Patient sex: M
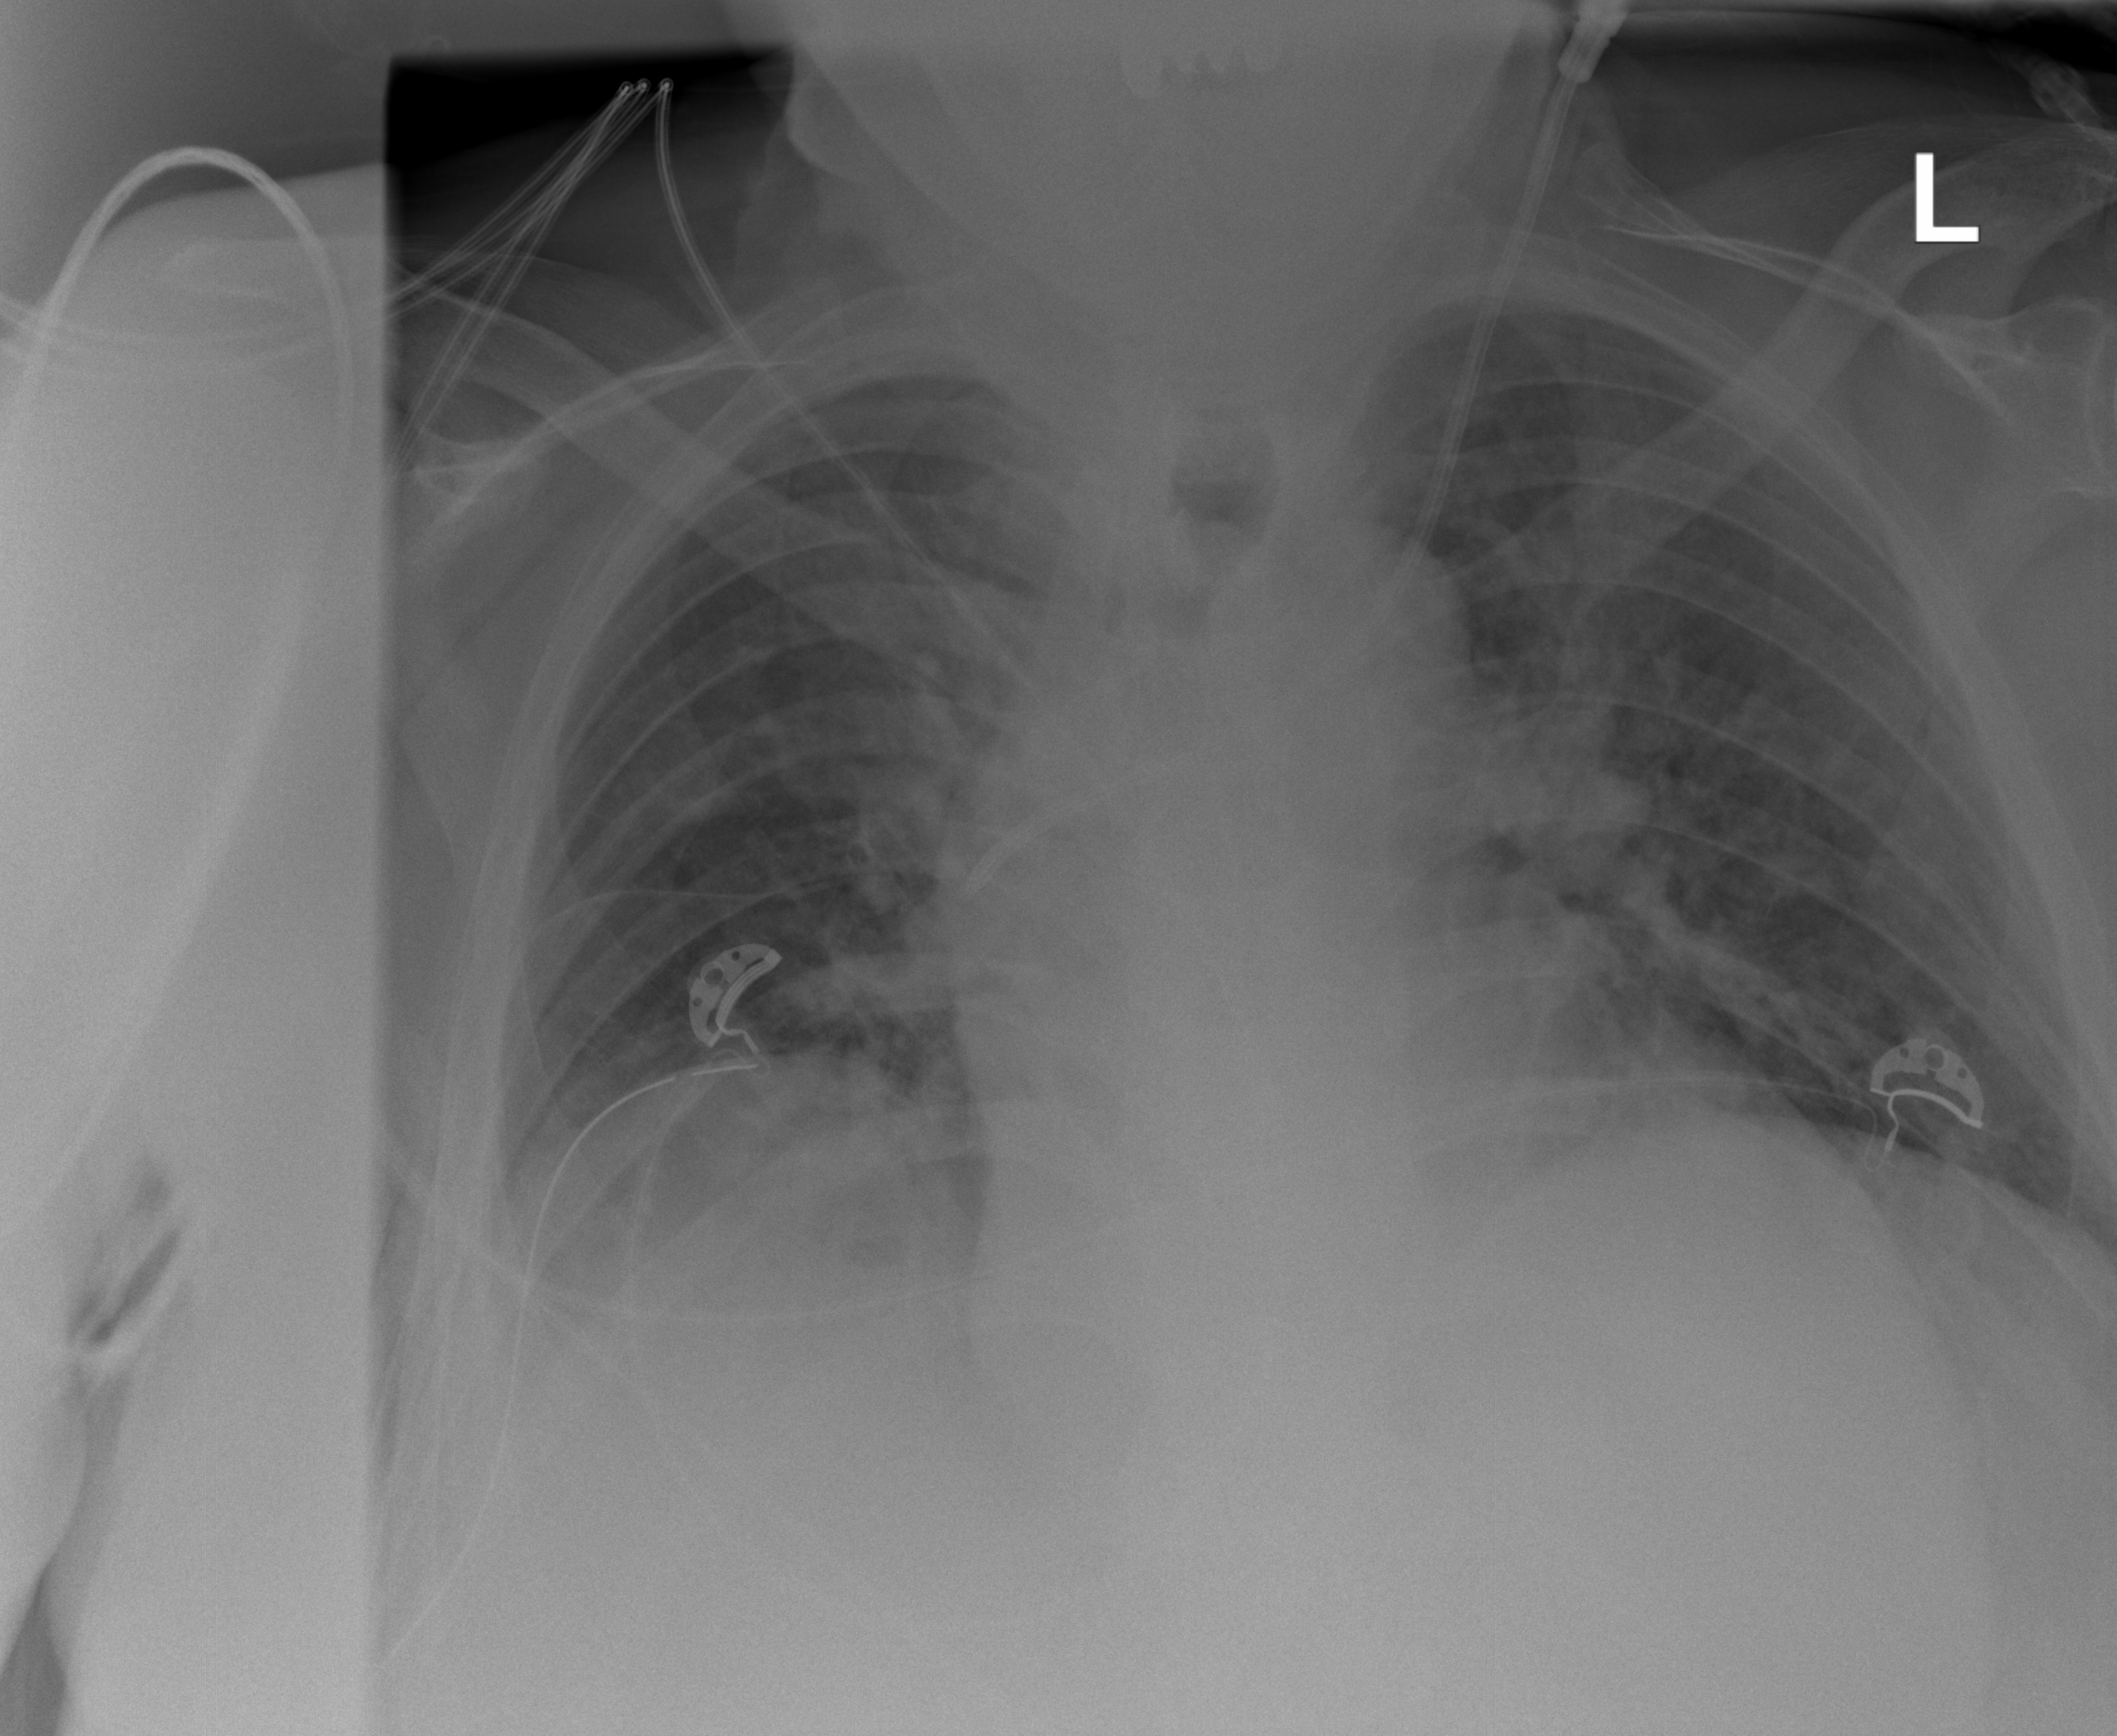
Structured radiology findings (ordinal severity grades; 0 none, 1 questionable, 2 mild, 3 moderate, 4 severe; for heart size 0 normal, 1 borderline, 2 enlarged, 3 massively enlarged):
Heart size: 2
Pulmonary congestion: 2
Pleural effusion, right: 2
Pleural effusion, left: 0
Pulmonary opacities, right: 0
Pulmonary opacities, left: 0
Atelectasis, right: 2
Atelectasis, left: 0